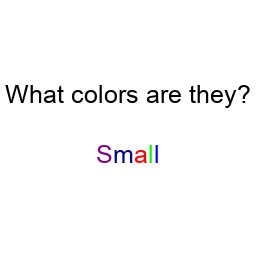
Color: purple, navy, red, lime, blue
Background color: white
Question text color: black